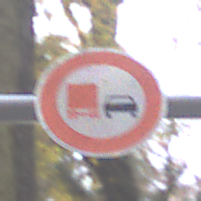
Verkehrszeichen: UeberholverbotKraftfahrzeuge
Umgebung: Outdoor, Nature
Tageszeit: MorningAfternoon
Wetter: Overcast
Licht: Natural
Jahreszeit: Autumn
Kontrast: LowContrast